Interaction volume radius: 10 \u00c5
Interaction volume height: 25 \u00c5
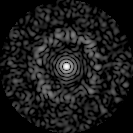
Disorder parameter: 0.816